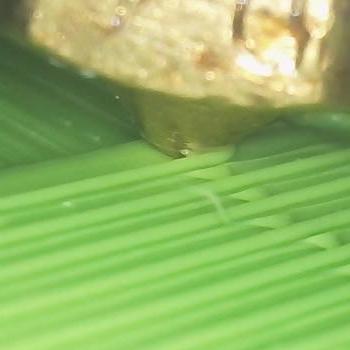
Flow rate: 158%